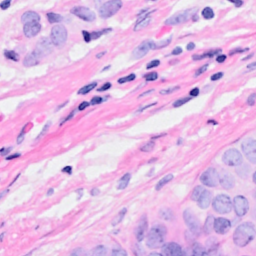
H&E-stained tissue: Breast